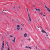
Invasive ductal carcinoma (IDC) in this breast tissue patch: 0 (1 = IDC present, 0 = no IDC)